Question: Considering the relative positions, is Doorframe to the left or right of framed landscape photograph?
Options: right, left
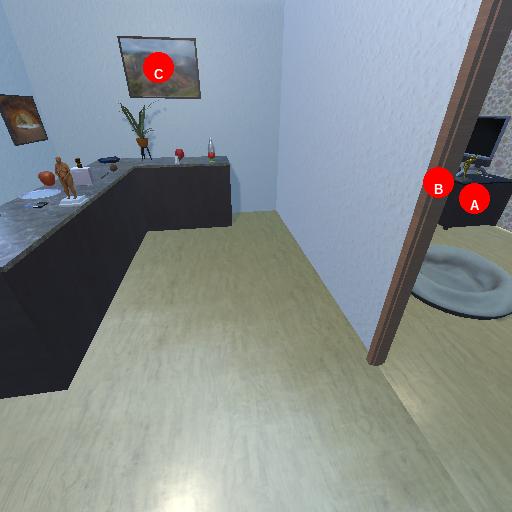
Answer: right